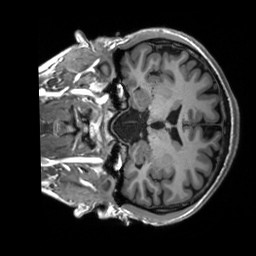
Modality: T1w
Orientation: coronal
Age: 21
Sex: male
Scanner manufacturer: siemens
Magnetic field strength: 3 T
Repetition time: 2.53 s
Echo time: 0.00227 s